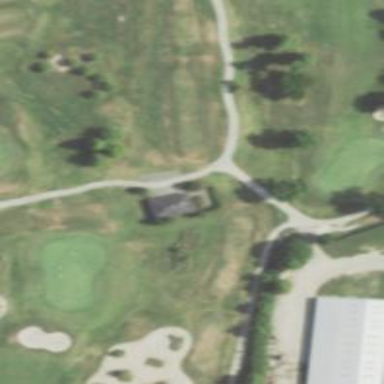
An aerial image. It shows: Service road used as golf cart path.